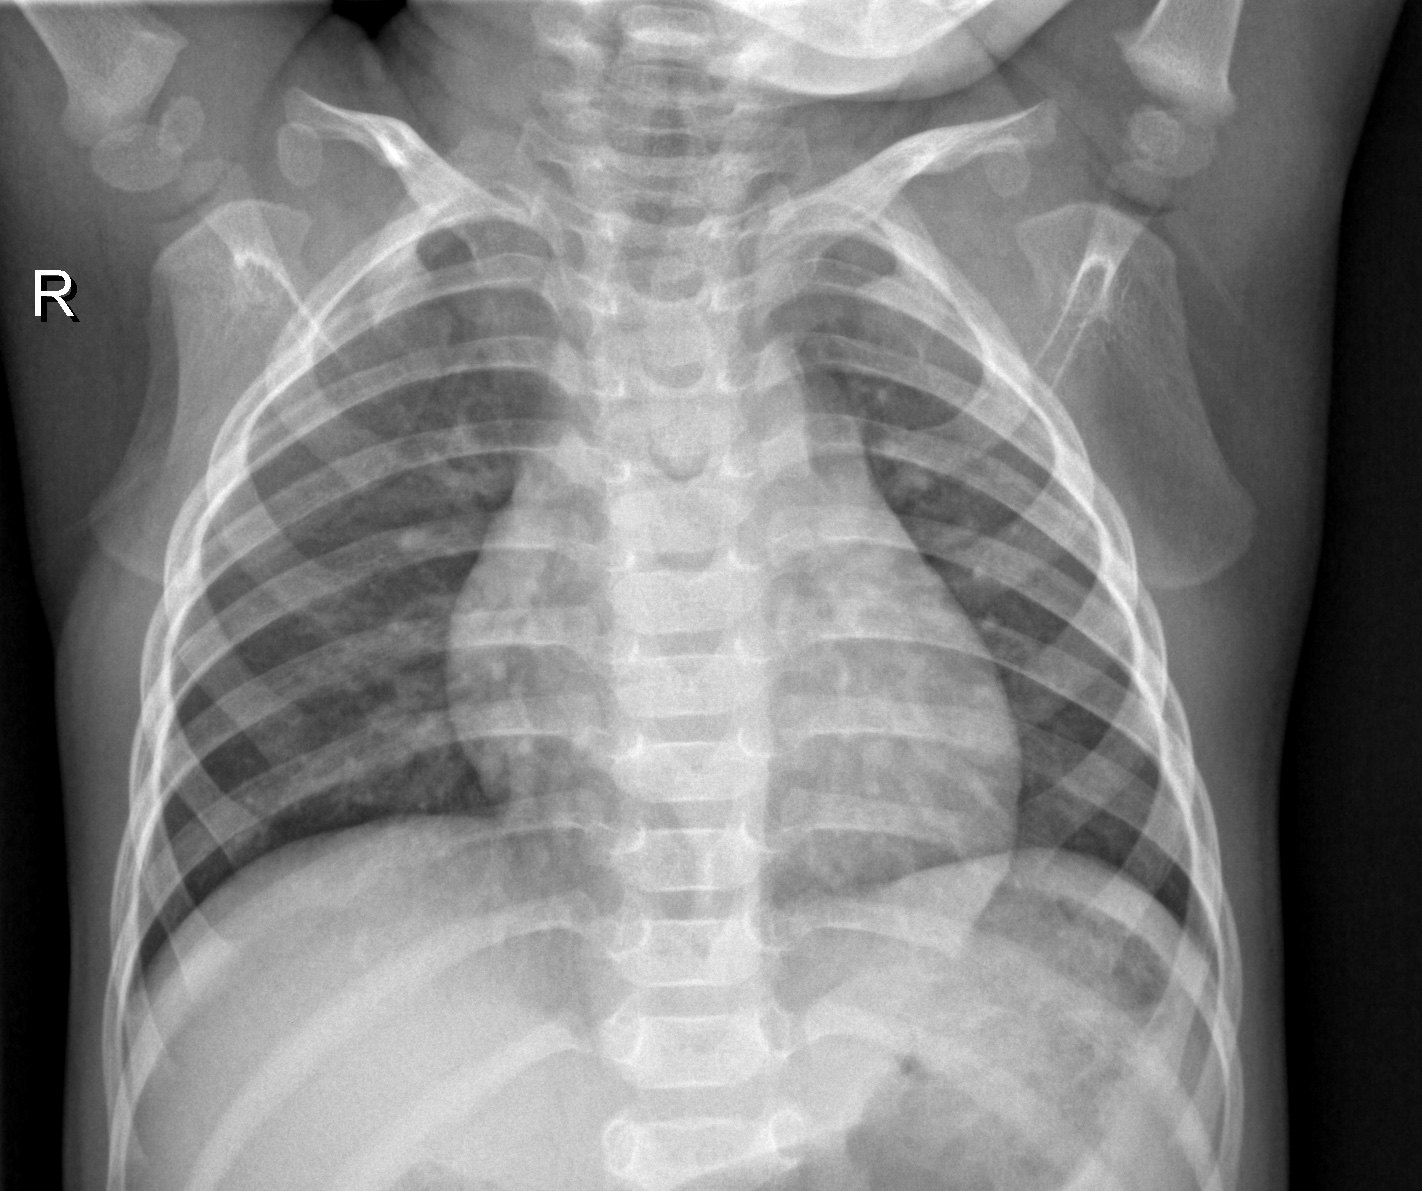
Diagnosis: NORMAL